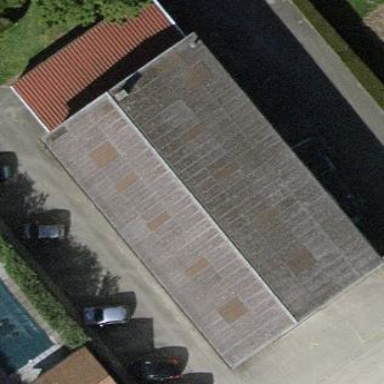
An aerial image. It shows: Industrial building.